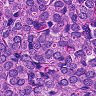
Metastatic tissue present: yes